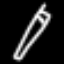
Label: pencil